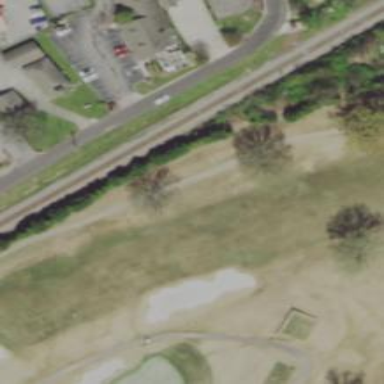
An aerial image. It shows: Grassy area designated as golf fairway.